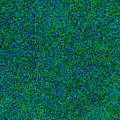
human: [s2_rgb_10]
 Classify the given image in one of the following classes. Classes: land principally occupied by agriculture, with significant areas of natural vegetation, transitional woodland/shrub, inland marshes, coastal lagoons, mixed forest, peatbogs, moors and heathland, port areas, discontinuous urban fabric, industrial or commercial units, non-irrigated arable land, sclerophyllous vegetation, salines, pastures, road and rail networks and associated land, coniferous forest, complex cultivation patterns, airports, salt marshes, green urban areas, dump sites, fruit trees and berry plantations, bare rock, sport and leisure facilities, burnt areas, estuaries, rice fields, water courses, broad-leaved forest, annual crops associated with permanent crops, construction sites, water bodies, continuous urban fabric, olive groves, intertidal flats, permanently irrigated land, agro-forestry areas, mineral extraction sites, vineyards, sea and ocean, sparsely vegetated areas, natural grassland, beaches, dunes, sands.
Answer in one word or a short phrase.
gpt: sea and ocean